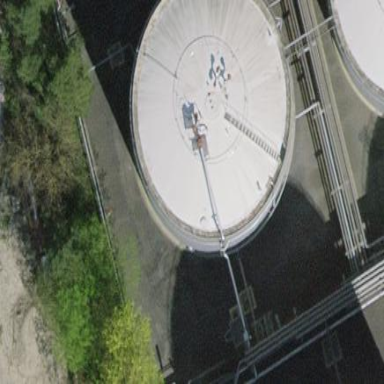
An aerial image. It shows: Storage tank building.